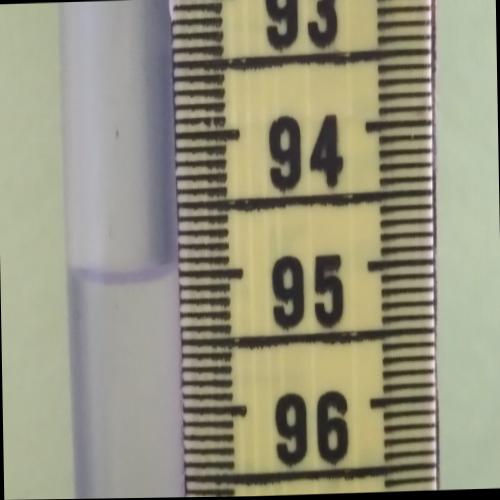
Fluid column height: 95.0 cm